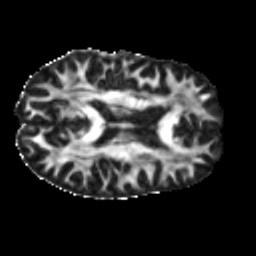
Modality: FA
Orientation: axial
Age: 46
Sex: male
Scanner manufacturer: siemens
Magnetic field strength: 3 T
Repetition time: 5 s
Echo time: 0.092 s